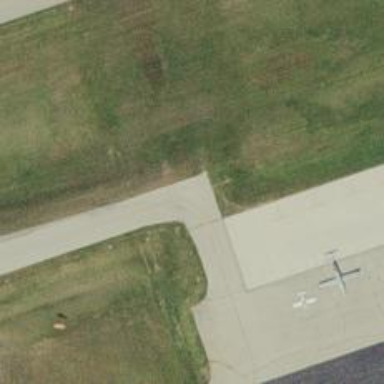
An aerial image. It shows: Image of taxiway at airport.